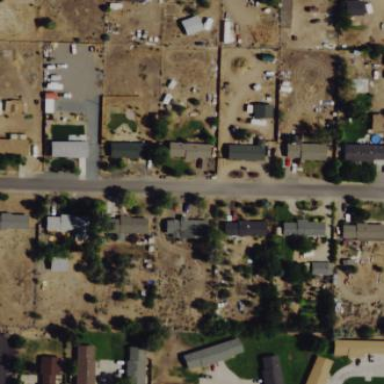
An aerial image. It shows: Residential area composed of single-family homes.